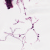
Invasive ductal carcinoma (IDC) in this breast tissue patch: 0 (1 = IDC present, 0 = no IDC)